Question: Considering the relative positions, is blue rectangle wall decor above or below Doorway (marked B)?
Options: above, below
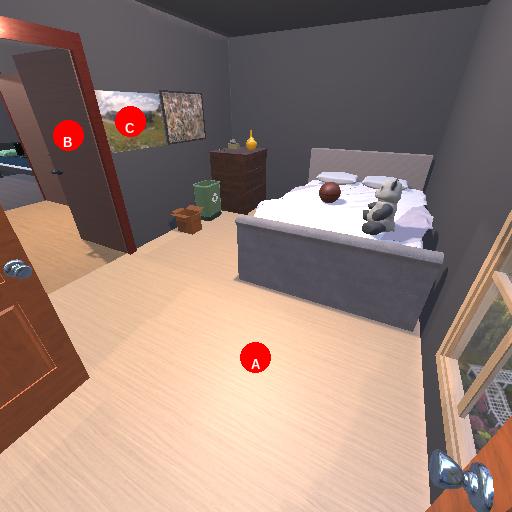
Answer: above